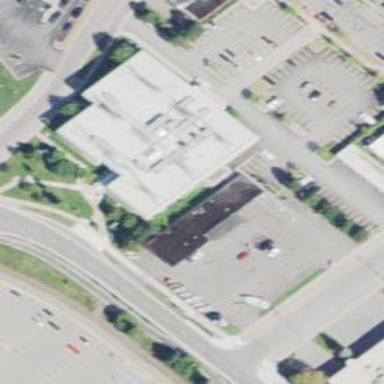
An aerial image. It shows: Government office.